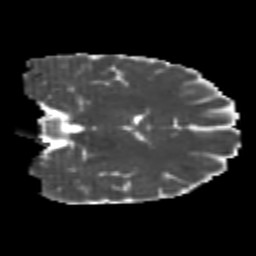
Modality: MD
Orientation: coronal
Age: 24
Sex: male
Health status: healthy
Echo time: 0.074 s